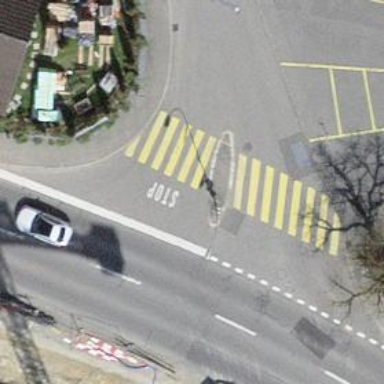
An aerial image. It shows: Asphalt footway with marked crossing.